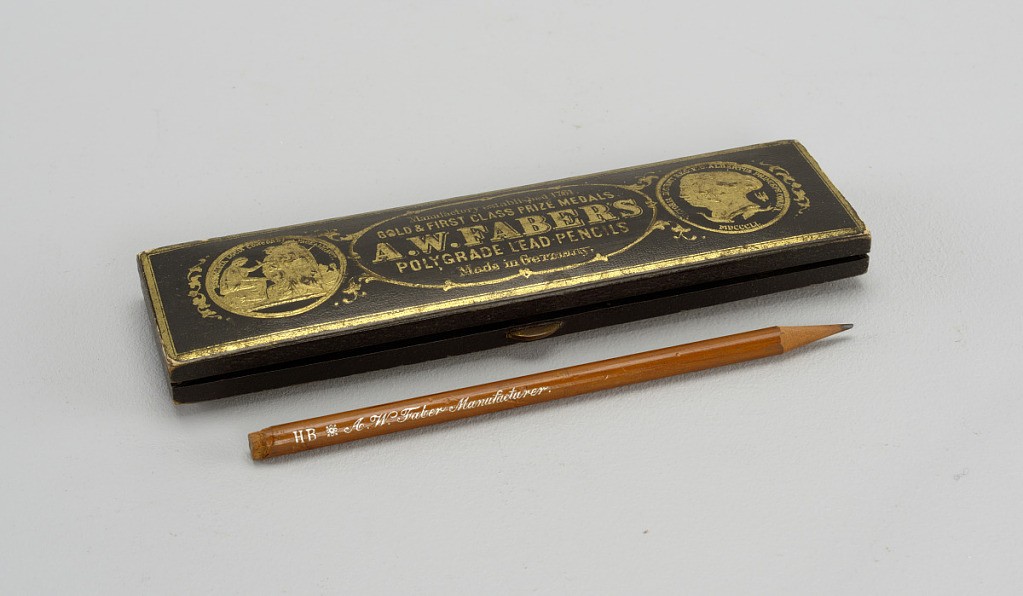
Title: Pencil box
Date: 1860–80
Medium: wood
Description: Rectangular, flat box with cloth-hinged cover, covered with black paper with gold imprint. Inside, green paper divider